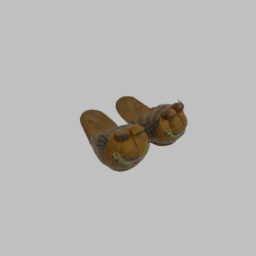
Label: people